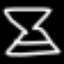
Label: hourglass